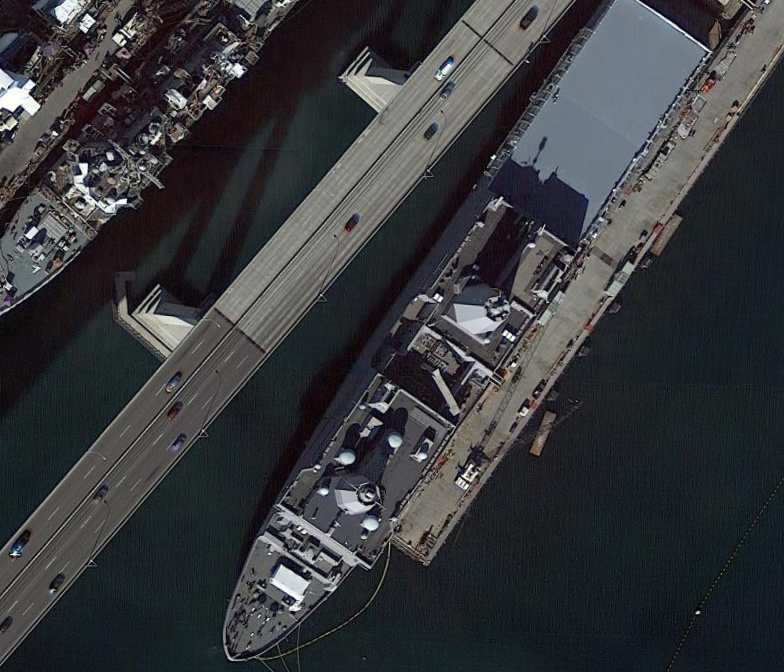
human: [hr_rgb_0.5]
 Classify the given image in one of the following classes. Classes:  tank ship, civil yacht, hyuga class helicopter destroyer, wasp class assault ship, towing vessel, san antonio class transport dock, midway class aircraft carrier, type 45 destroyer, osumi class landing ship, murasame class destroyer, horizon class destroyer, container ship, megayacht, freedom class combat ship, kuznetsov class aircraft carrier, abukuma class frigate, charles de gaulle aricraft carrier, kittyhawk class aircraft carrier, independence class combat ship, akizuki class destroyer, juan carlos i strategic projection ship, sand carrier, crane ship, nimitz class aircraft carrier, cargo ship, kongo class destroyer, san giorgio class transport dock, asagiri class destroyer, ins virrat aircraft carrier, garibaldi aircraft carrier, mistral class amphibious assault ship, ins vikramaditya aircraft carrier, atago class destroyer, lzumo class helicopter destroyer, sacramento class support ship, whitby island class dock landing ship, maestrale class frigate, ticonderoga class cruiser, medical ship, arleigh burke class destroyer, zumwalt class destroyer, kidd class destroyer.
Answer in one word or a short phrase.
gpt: San Antonio class transport dock